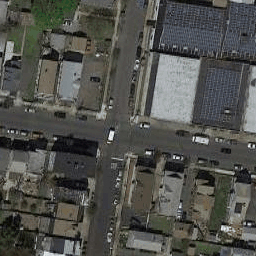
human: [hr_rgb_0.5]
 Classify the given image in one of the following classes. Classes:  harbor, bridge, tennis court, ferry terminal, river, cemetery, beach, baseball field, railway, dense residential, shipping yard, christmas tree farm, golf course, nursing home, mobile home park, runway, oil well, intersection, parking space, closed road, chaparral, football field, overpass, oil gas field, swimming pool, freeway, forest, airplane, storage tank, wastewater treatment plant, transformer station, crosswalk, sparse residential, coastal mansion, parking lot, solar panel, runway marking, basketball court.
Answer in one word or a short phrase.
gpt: intersection